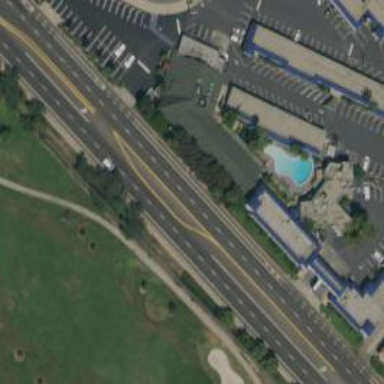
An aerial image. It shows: Motel building classified as hotel under tourism category.